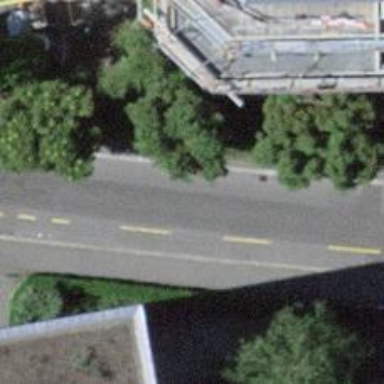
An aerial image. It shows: Residential road with opposite lane cycleway.